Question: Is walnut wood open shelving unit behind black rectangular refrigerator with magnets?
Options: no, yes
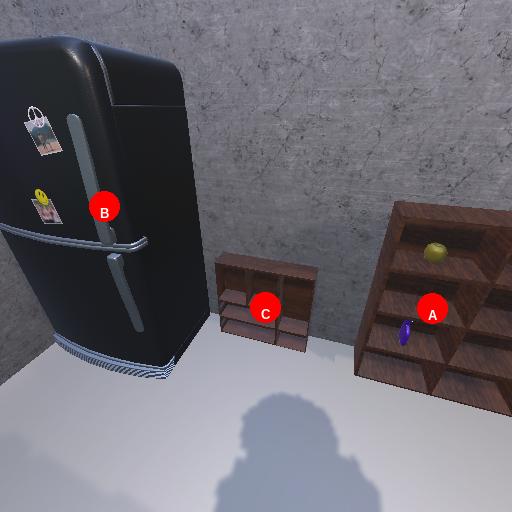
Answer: no